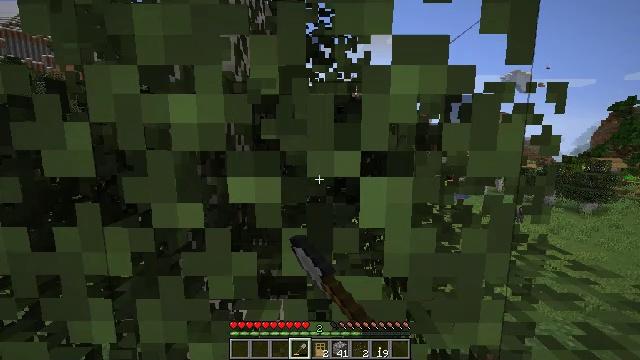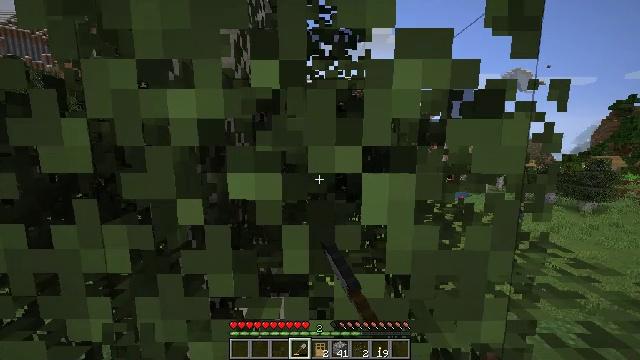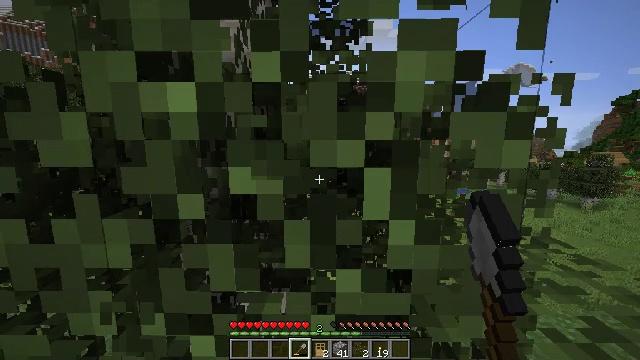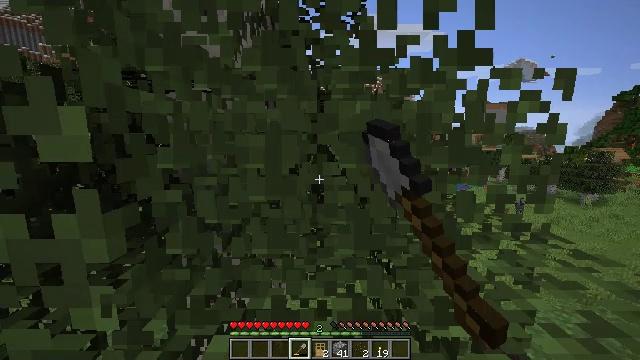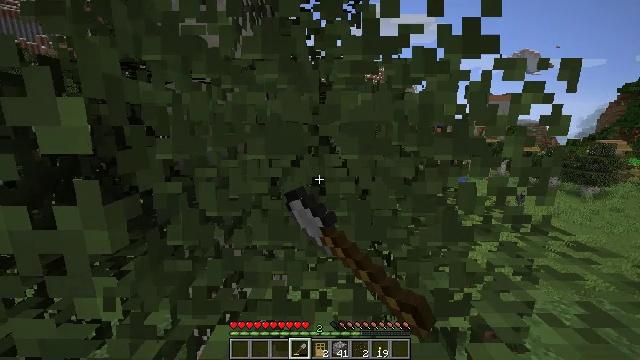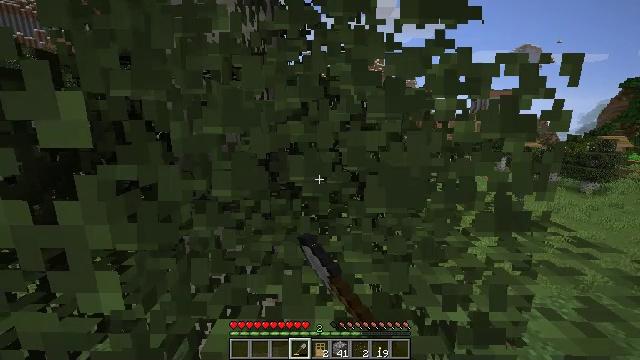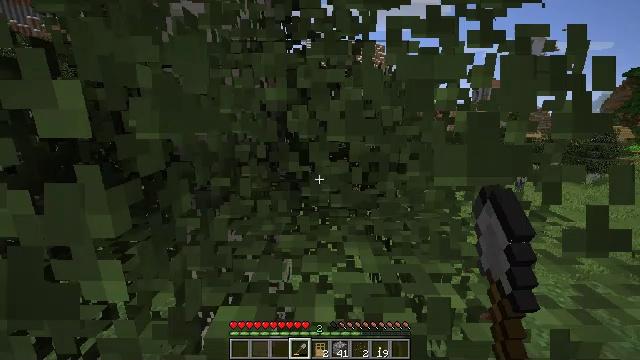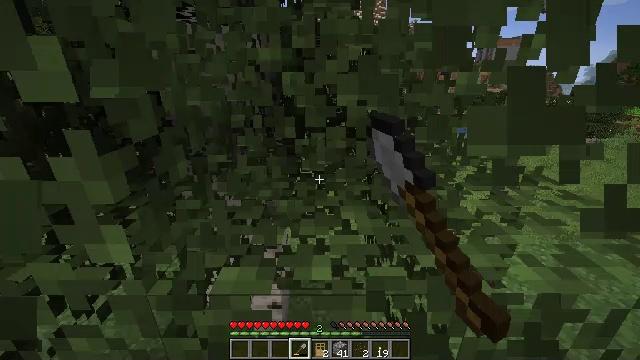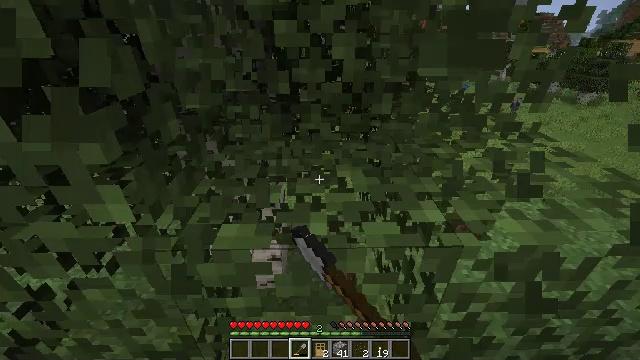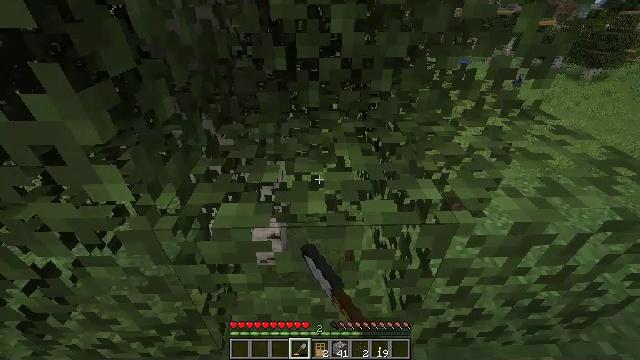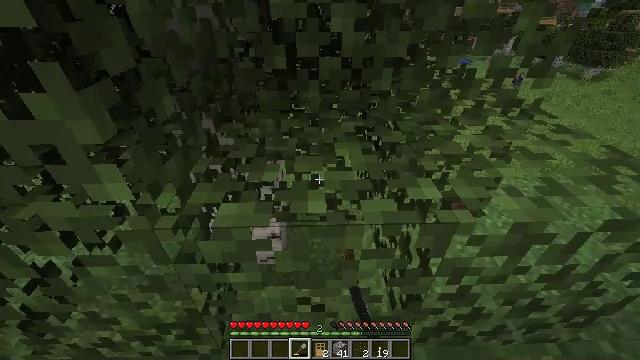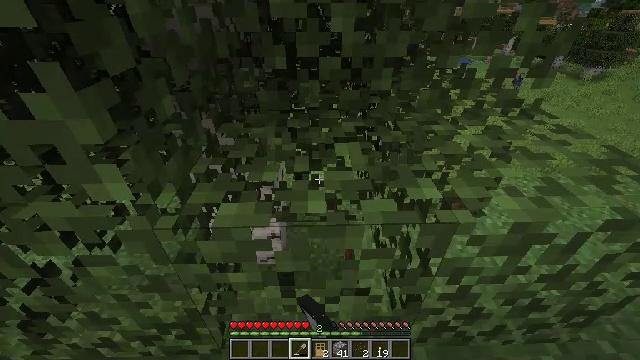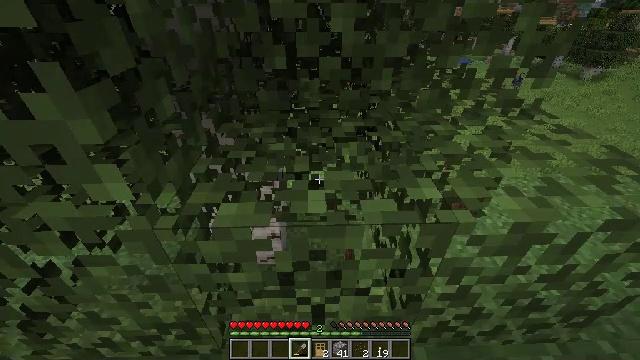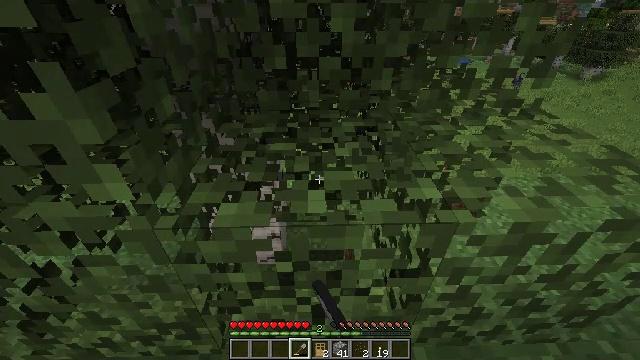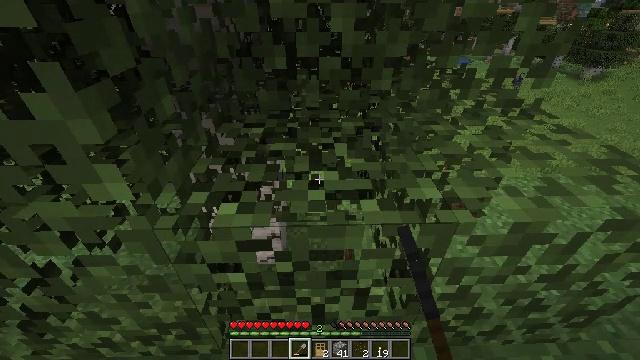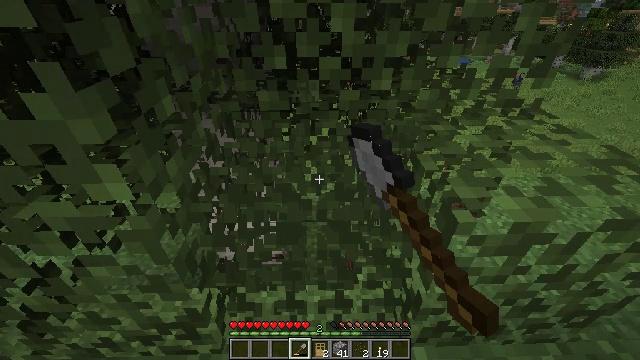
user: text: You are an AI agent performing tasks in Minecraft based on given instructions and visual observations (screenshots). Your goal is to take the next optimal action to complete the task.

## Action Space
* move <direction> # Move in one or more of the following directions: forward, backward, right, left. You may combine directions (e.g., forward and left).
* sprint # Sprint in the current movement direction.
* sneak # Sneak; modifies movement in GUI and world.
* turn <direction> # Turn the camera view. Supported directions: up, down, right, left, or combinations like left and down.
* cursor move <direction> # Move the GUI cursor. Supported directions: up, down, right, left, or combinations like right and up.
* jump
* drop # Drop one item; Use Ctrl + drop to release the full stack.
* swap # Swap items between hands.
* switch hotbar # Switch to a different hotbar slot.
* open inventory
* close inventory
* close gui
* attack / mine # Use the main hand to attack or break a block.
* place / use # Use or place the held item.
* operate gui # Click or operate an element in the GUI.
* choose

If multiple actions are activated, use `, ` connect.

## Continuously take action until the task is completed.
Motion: motion action
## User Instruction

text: Remove birch leaves from trees.
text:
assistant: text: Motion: attack / mine
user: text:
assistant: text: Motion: attack / mine
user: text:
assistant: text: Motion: attack / mine
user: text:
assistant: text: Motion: turn down, attack / mine
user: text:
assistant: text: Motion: attack / mine
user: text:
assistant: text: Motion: turn down, attack / mine
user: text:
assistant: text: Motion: turn down, attack / mine
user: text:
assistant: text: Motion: turn right and down, attack / mine
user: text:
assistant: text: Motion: turn down, attack / mine
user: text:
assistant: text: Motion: attack / mine
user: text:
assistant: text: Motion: attack / mine
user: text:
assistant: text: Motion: attack / mine
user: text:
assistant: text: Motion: attack / mine
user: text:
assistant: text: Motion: attack / mine
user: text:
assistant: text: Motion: attack / mine
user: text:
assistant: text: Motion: attack / mine
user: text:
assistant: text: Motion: attack / mine
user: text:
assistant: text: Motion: turn right, attack / mine
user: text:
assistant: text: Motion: move forward, turn right, attack / mine
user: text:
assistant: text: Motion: move forward, turn right, attack / mine
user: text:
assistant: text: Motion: move forward, turn right, attack / mine
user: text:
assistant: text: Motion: move forward, turn right, attack / mine
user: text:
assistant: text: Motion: turn right, attack / mine
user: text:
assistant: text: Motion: attack / mine
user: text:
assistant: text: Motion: attack / mine
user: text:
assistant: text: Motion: attack / mine
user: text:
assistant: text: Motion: attack / mine
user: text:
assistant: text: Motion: attack / mine
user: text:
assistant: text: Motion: attack / mine
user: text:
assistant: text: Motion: turn left, attack / mine